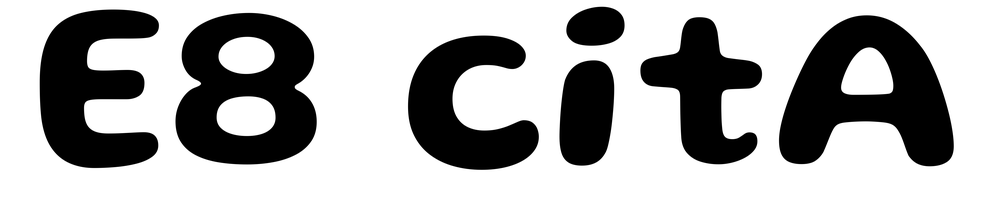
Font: Gluten_SemiBold